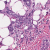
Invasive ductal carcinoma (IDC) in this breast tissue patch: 0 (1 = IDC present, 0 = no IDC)